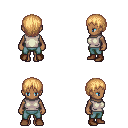
a pixel art fantasy rpg character, female body template, human, dark skin, white sleeveless shirt, teal pants, light blonde plain hairstyle, brown shoes, four views (front, back, left, right), 2x2 character sprite sheet, small pixel art, hard edges, no anti-aliasing